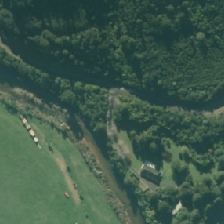
Land cover: manuka_kanuka